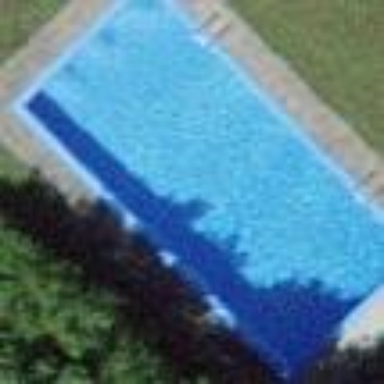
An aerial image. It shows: Swimming pool located in leisure land.